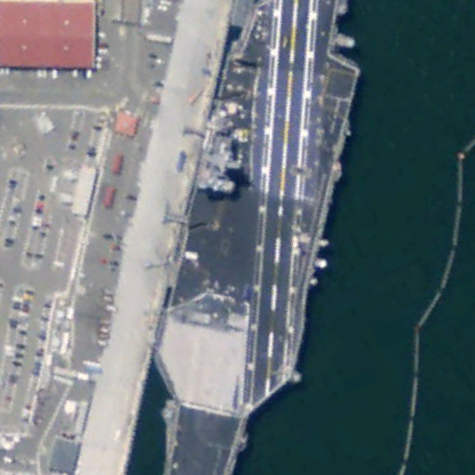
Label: aircraft_carrier